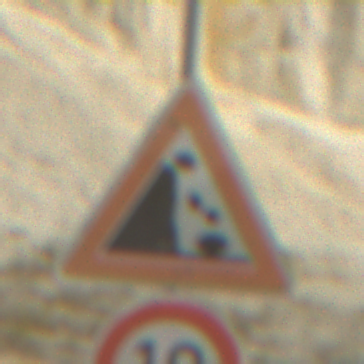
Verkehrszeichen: SteinschlagLinks
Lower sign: Geschwindigkeit10
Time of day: Midday
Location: Outdoor (Beach)
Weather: PartlyCloudy
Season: NotSpecified
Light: Natural